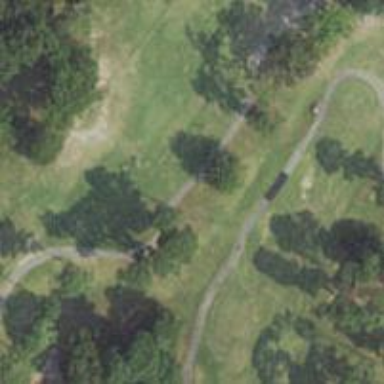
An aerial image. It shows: Golf cartpath that is also road path.